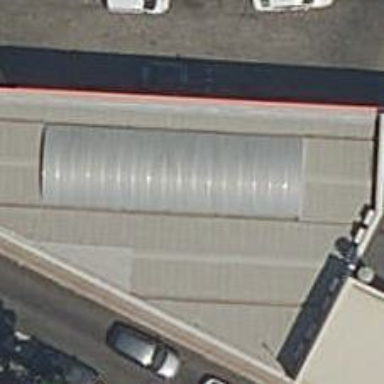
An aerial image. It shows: Fuel station.